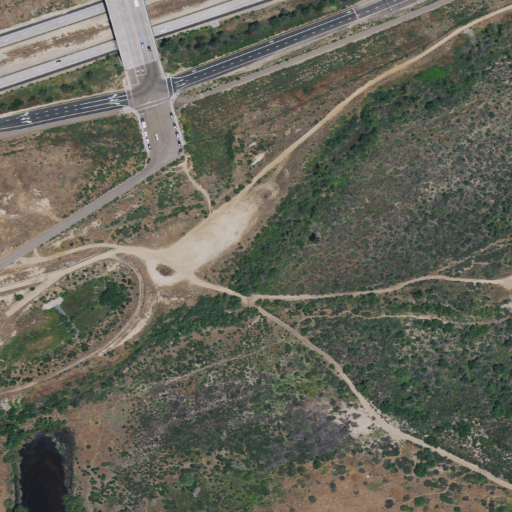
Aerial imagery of valley in California named McGonigle Canyon containing low intensity development, woody wetlands, open development, grassland, medium intensity development, shrub, high intensity development, and open water